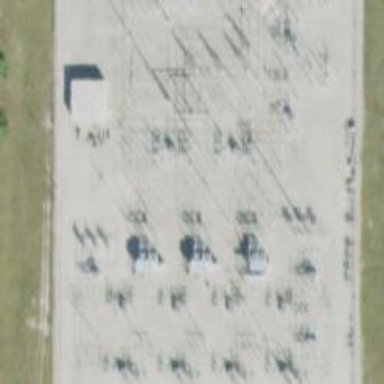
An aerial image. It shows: Switch used for power control.